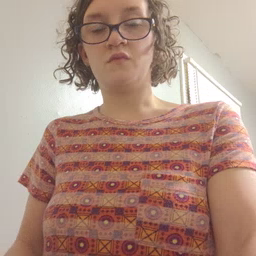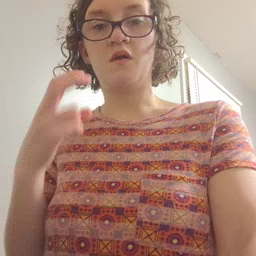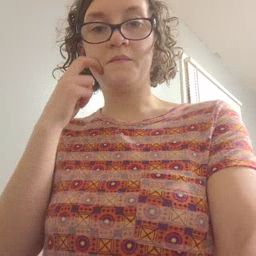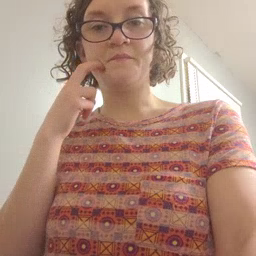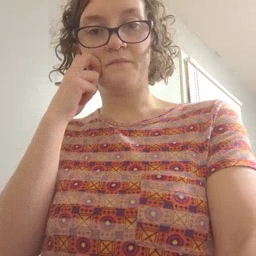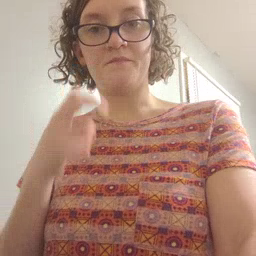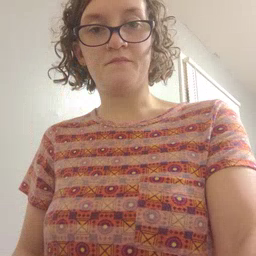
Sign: gum